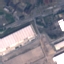
Land use / land cover: Industrial